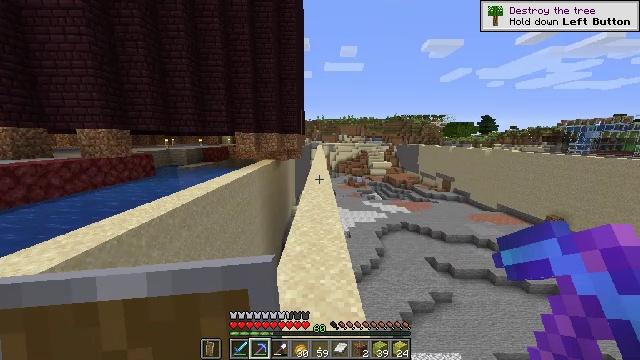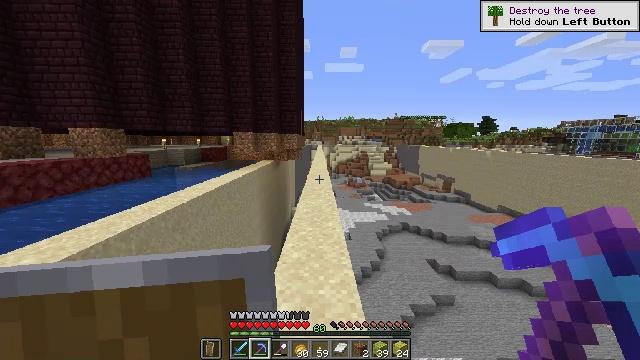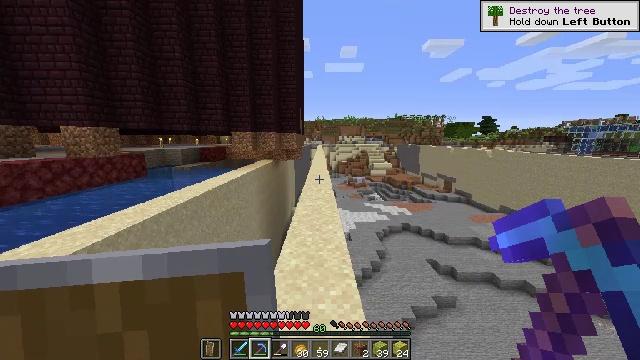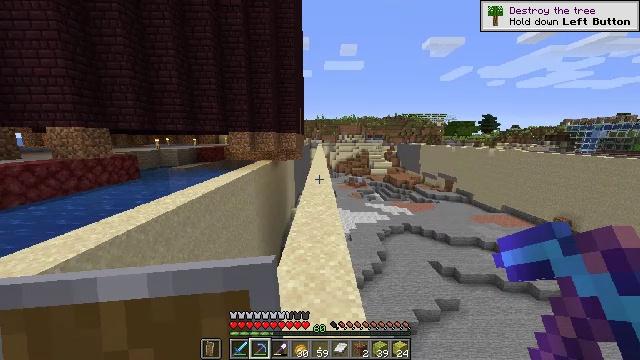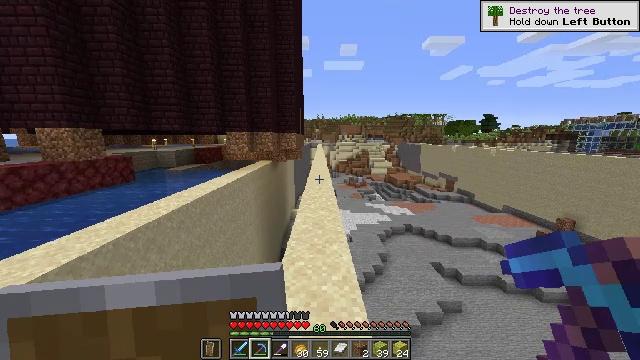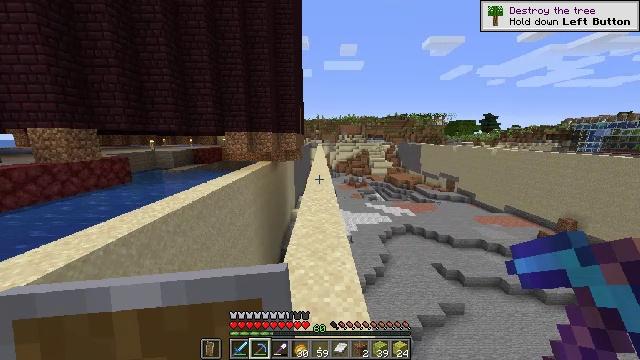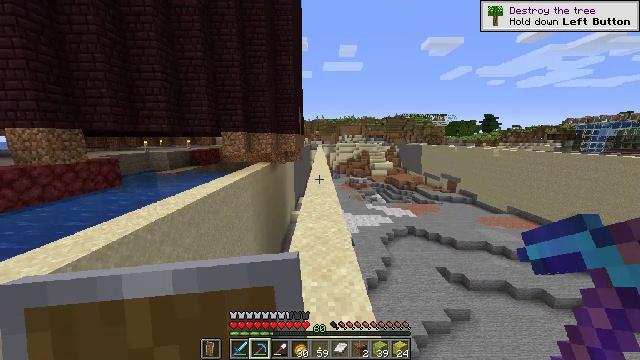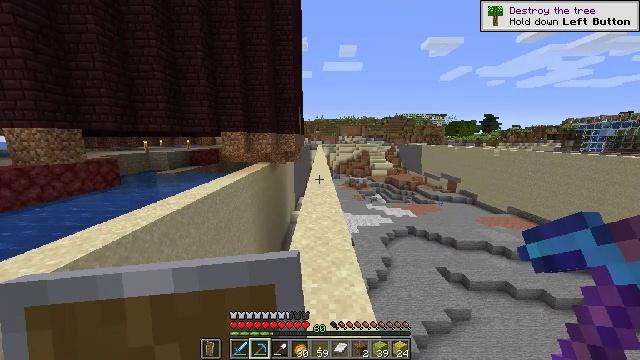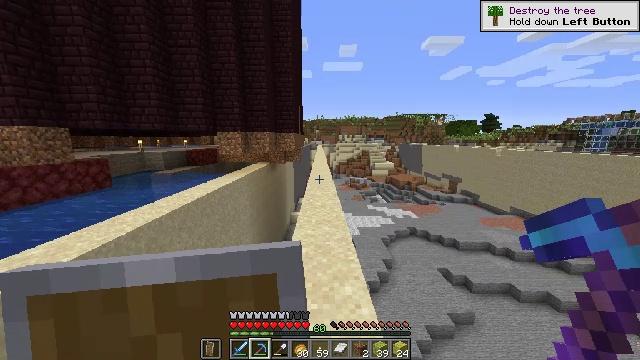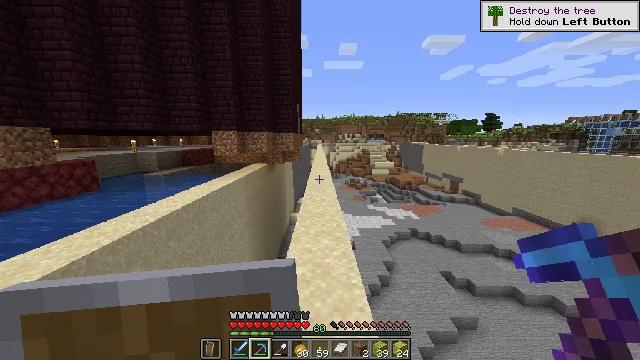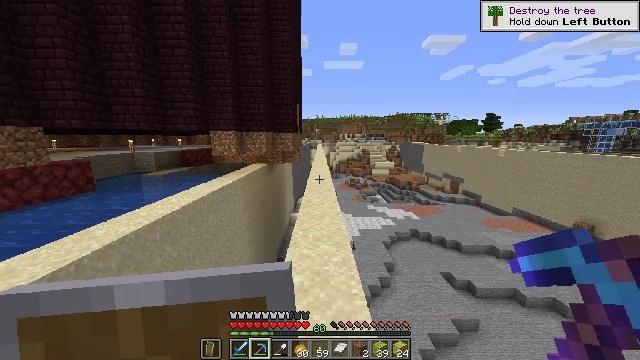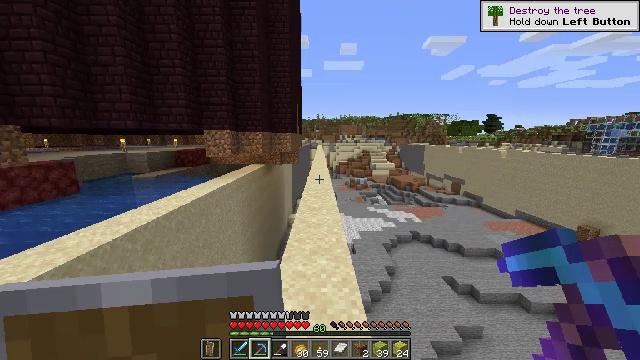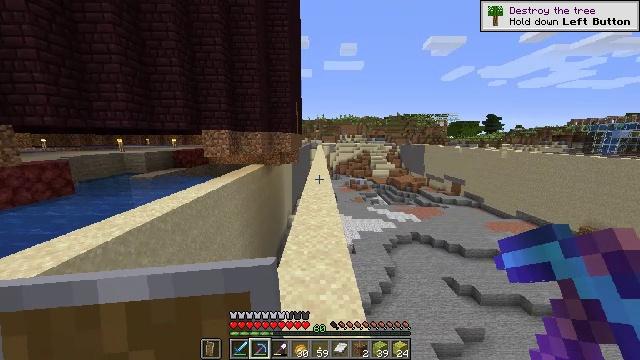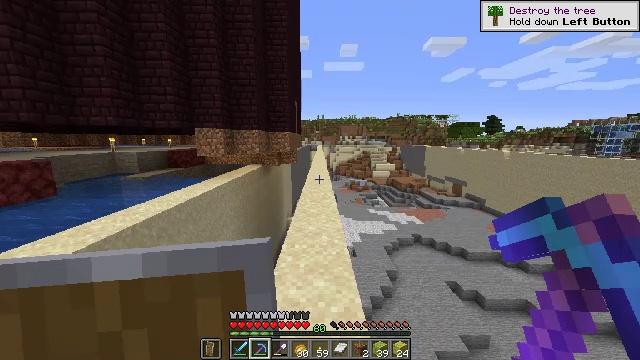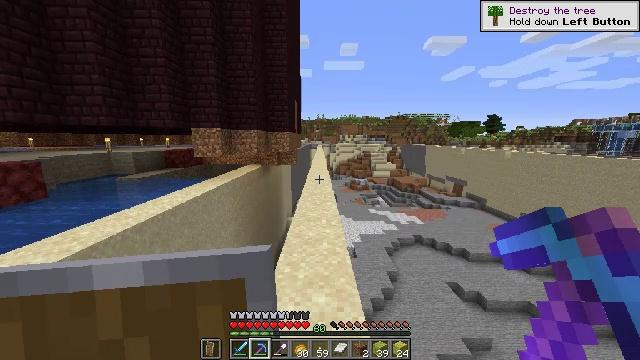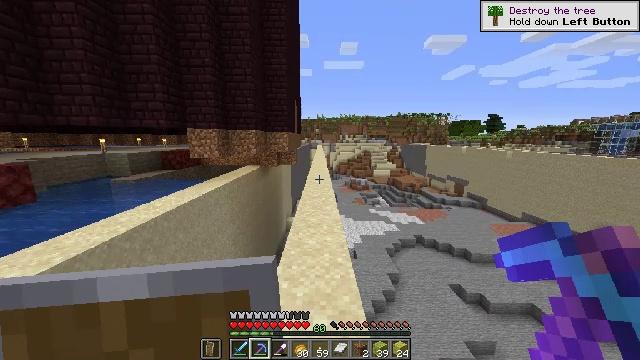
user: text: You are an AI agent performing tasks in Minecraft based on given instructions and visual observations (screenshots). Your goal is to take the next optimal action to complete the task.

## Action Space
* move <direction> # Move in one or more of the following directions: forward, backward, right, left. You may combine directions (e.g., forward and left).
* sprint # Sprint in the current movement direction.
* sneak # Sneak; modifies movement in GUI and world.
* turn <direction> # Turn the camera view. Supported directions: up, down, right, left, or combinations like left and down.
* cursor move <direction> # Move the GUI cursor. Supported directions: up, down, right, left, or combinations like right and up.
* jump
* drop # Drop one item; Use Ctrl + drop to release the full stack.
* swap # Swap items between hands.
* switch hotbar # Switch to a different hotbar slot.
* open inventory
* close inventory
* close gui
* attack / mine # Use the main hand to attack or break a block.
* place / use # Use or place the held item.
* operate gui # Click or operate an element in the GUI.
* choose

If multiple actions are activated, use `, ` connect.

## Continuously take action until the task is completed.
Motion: motion action
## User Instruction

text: Remove kelp and place it on the ground.
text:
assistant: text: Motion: move forward
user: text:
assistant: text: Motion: move forward
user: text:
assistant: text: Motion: move forward
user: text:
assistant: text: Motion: move forward
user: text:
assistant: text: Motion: move forward
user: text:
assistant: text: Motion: move forward
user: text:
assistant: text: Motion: move forward
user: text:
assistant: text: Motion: move forward
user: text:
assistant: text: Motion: move forward
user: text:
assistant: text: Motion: move forward
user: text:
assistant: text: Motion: move forward
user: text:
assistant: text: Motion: move forward
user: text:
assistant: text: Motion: move forward
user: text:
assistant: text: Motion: move forward
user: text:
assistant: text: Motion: move forward
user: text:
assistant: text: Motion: move forward
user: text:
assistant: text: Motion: move forward
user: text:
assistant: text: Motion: move forward
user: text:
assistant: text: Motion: move forward
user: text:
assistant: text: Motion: move forward
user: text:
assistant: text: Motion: move forward
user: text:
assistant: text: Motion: move forward
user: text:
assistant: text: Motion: move forward
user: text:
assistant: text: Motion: move forward
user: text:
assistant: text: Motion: move forward
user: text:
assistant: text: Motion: move forward
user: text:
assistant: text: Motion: move forward
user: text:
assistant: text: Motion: move forward
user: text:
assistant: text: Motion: move forward
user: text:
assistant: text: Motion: move forward